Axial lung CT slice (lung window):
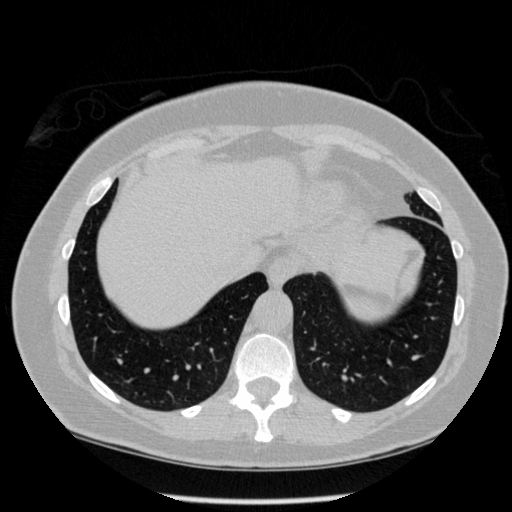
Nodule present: no